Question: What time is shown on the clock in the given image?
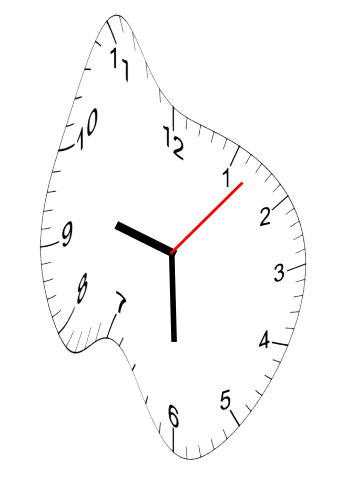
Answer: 09:30:07